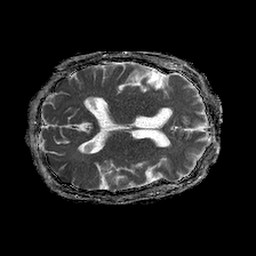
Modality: ADC
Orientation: axial
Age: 62
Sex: male
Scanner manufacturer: philips
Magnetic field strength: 1.5 T
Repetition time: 4.6 s
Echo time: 0.08517 s